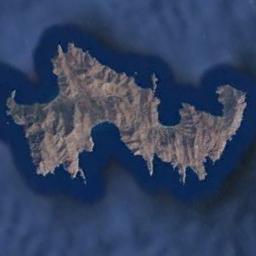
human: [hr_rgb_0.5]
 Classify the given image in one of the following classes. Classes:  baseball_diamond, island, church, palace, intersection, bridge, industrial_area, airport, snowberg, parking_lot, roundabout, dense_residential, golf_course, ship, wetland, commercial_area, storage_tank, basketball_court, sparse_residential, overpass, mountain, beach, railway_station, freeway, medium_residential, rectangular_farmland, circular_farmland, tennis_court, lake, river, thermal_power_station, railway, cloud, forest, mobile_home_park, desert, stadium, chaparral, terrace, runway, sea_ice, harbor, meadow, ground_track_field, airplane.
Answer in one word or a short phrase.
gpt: island